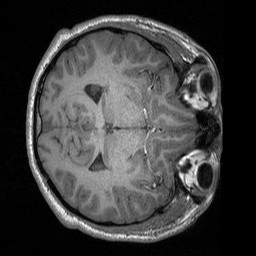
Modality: T1w
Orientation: axial
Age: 19
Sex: female
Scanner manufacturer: siemens
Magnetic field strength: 3 T
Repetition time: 1.64 s
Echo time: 0.00234 s